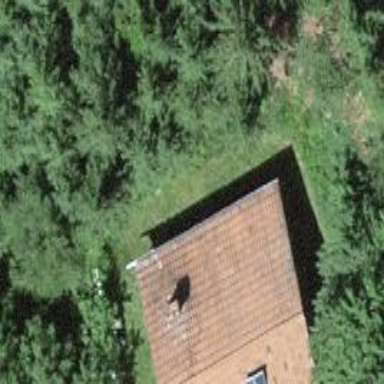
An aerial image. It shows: Cabin.